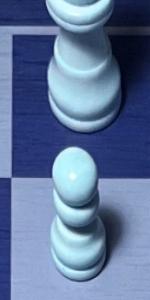
Label: Pawn_White